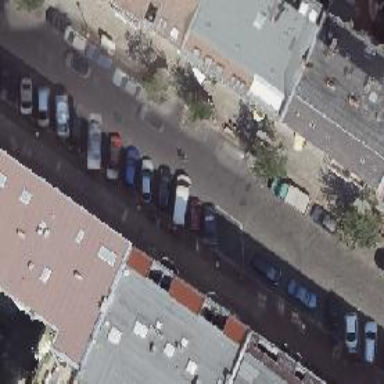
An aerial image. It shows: Parking lane area.